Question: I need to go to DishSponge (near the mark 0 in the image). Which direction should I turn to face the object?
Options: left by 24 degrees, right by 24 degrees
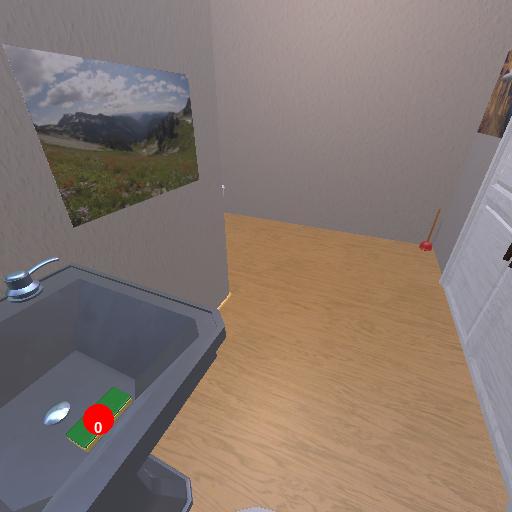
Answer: left by 24 degrees